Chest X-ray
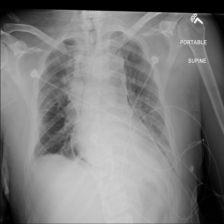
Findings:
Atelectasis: negative
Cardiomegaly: negative
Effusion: positive
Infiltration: positive
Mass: negative
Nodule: negative
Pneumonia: negative
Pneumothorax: negative
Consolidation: negative
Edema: negative
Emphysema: negative
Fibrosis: negative
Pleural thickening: negative
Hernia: negative